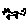
Label: cat